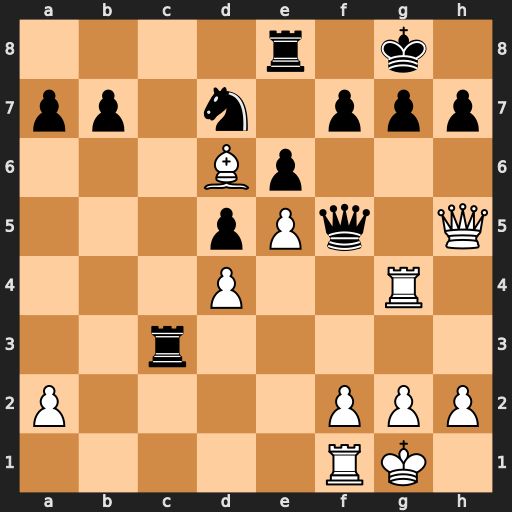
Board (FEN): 4r1k1/pp1n1ppp/3Bp3/3pPq1Q/3P2R1/2r5/P4PPP/5RK1
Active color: w
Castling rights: -
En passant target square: -
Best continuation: Rg5 g6 Qh6 Qe4 h3